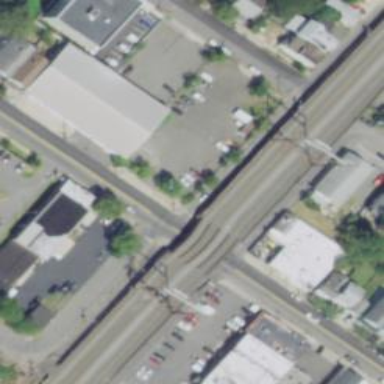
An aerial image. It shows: Bridge over railway with electrified contact lines.